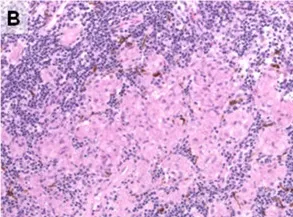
Choroidal biopsy reveals noncaseating granulomatous inflammation. X200 magnification reveals dense infiltration of benign-appearing lymphocytes surrounding histiocytic clusters.
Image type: pathology (immunostaining)